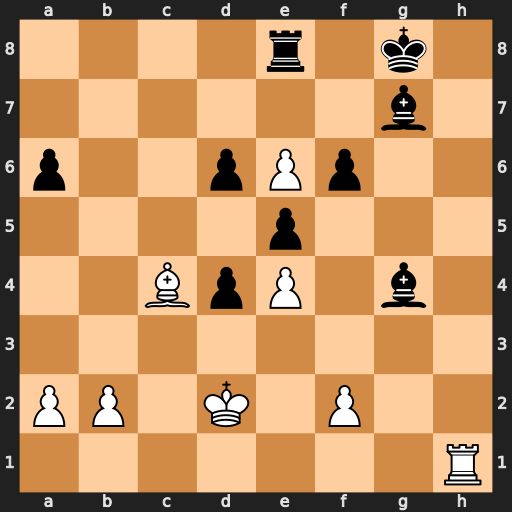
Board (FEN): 4r1k1/6b1/p2pPp2/4p3/2BpP1b1/8/PP1K1P2/7R
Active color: w
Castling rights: -
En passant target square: -
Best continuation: e7+ d5 Bxd5+ Be6 Bxe6#